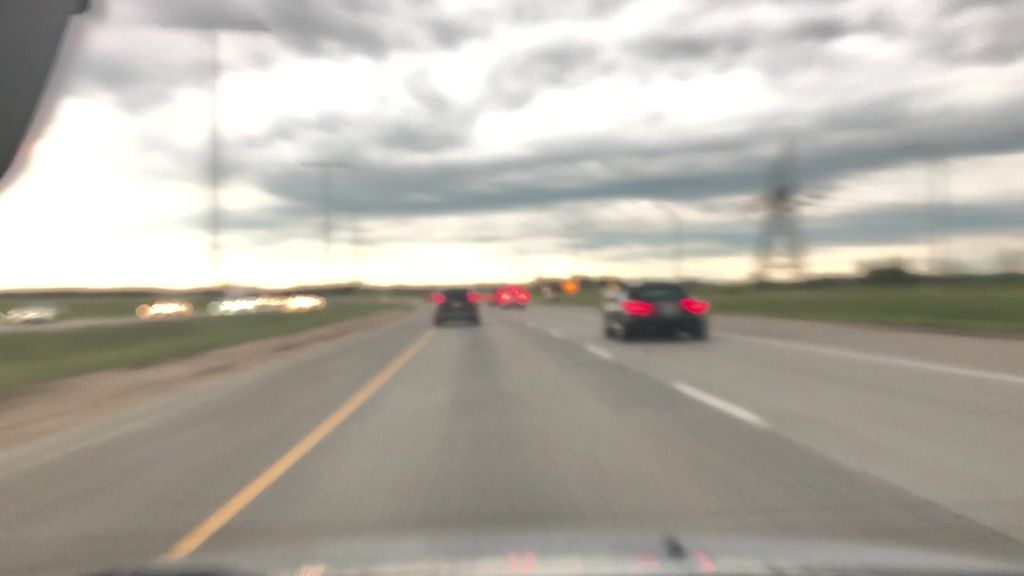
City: edmonton